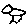
Label: bird